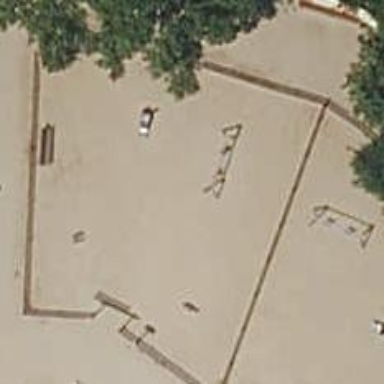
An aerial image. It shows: Playground area for leisure land.